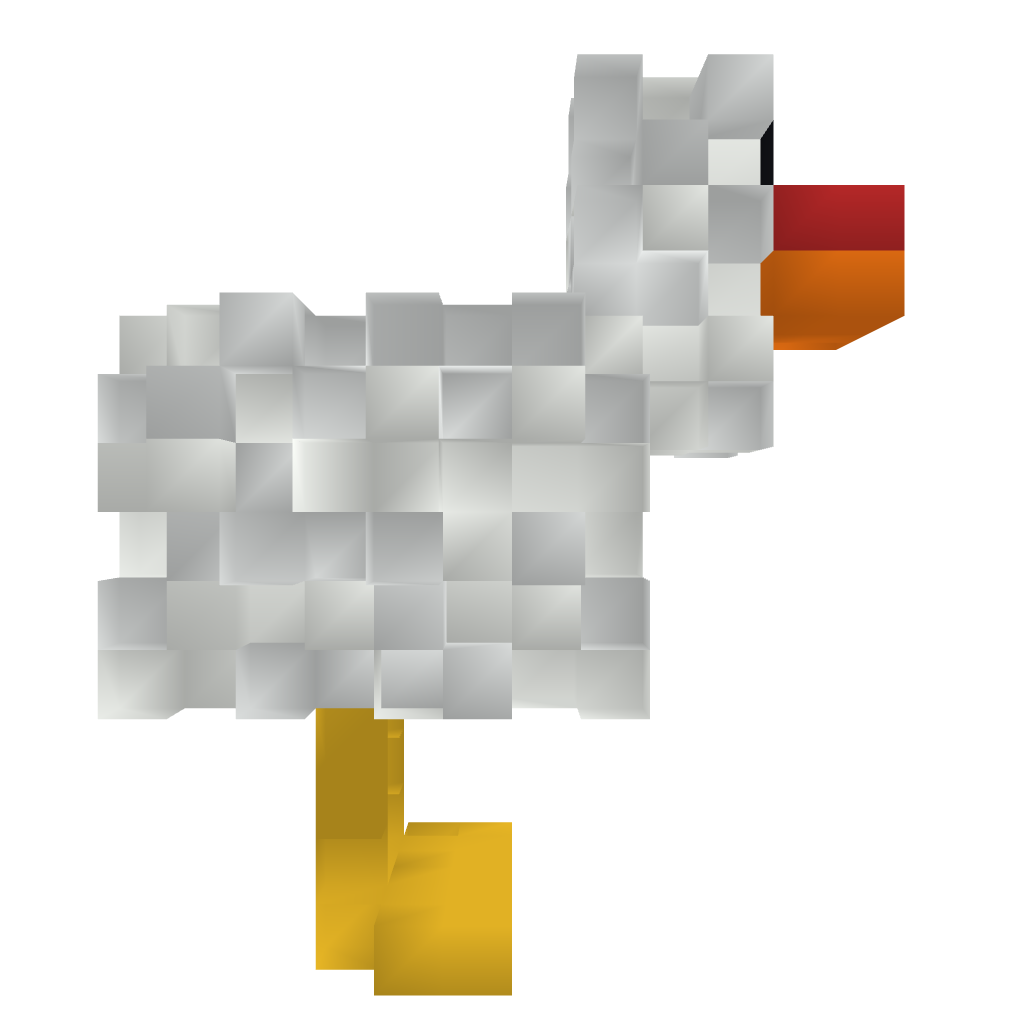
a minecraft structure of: Chicken